Question: I'm using the code from this <URL>
When I put in that code in my program I get an error as seen in the picture below.

Any reasons for the error?
'The method replace(int, Fragment) in the type FragmentTransaction is not applicable for the arguments (int, ExampleFragments)'
Code from my main activity:
'''
public void red(View view) {
android.app.FragmentManager fragmentManager = getFragmentManager();
android.app.FragmentTransaction fragmentTransaction = fragmentManager.beginTransaction();
ExampleFragments fragment = new ExampleFragments();
fragmentTransaction.replace(R.id.frag, fragment);
fragmentTransaction.commit();
}
'''
ExampleFragments.java
'''
package com.example.learn.fragments;
import android.os.Bundle;
import android.support.v4.app.Fragment;
import android.view.LayoutInflater;
import android.view.View;
import android.view.ViewGroup;
public class ExampleFragments extends Fragment {
@Override
public View onCreateView(LayoutInflater inflater, ViewGroup container,
Bundle savedInstanceState) {
// Inflate the layout for this fragment
return inflater.inflate(R.layout.blue_pill_frag, container, false);
}
}
'''
Here:
'''
package com.example.learn.fragments;
import android.app.Activity;
import android.os.Bundle;
import android.support.v4.app.Fragment;
import android.support.v4.app.FragmentManager;
import android.support.v4.app.FragmentTransaction;
import android.view.LayoutInflater;
import android.view.Menu;
import android.view.View;
import android.view.ViewGroup;
'''
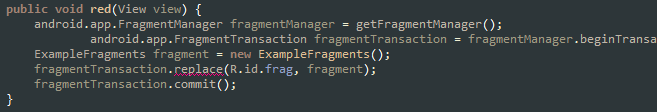
Answer: The problem here is that you're mixing 'android.support.v4.app.Fragment' and 'android.app.Fragment'. You need to convert all uses to use the support library, which also means calling 'getSupportFragmentManager()'.
Something like this, for example:
'''
android.support.v4.app.FragmentManager fragmentManager = getSupportFragmentManager();
android.support.v4.app.FragmentTransaction fragmentTransaction = fragmentManager.beginTransaction();
ExampleFragments fragment = new ExampleFragments();
fragmentTransaction.replace(R.id.frag, fragment);
fragmentTransaction.commit();
'''
It is important to note that the support library 'Fragment' and the normal 'Fragment' are NOT interchangeable. They achieve the same purpose, but they cannot be replaced with one another in code.